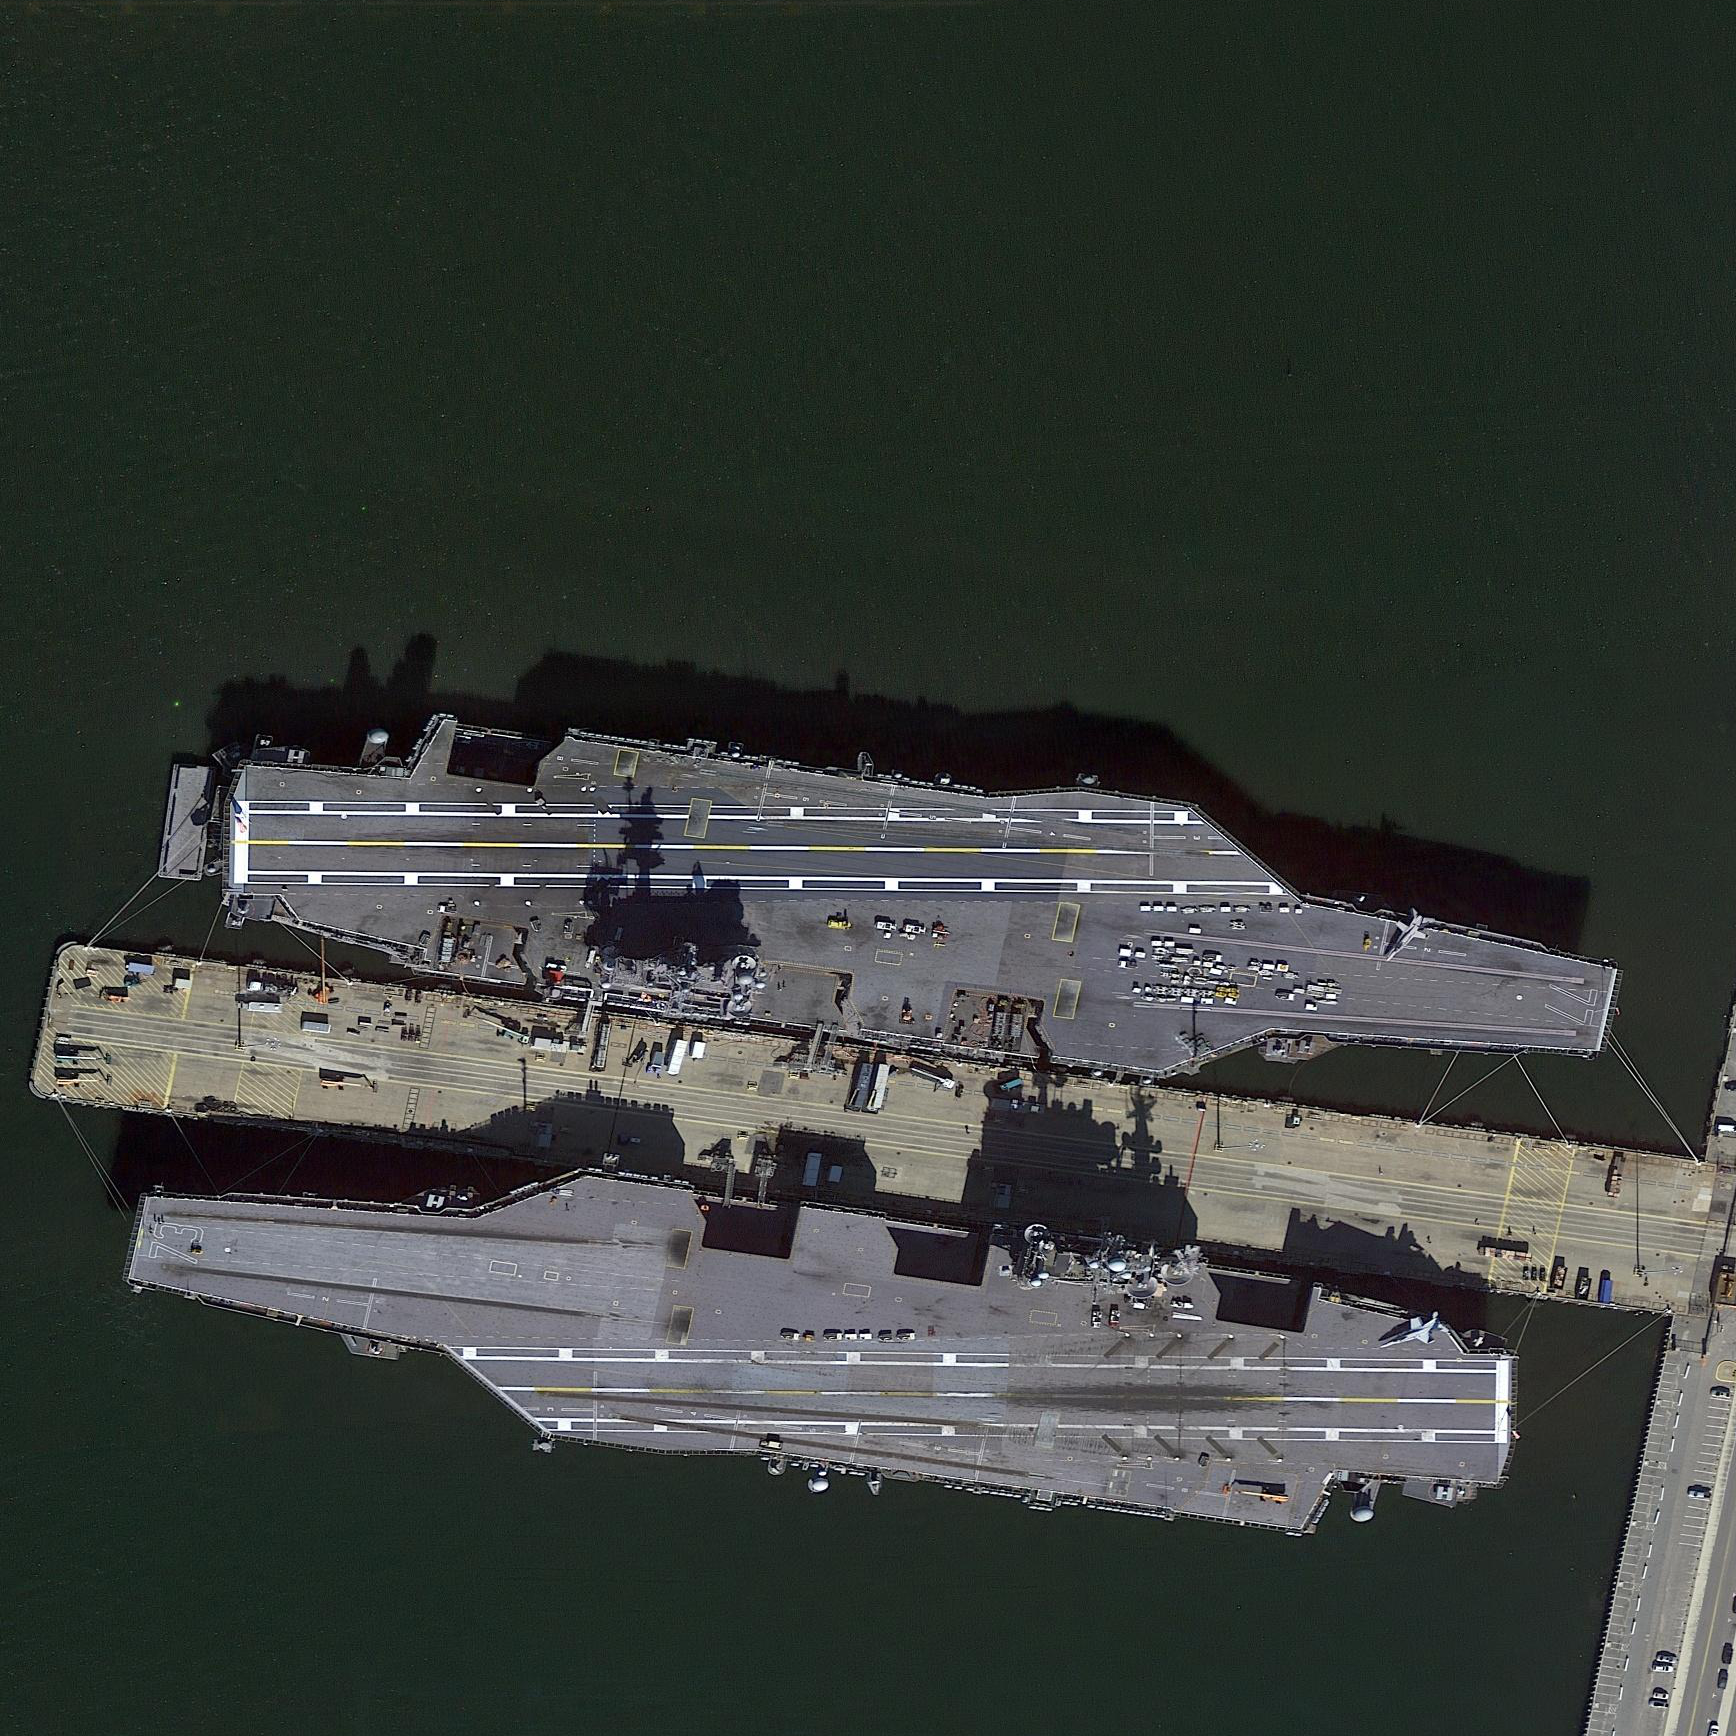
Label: Nimitz-class_aircraft_carrier